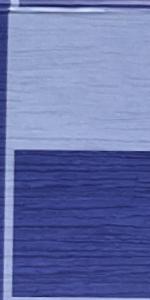
Label: Empty